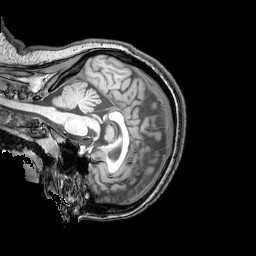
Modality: T1w
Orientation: sagittal
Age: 25
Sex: female
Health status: healthy
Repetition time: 0.081 s
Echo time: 0.037 s